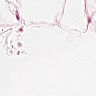
Metastatic tissue present: no